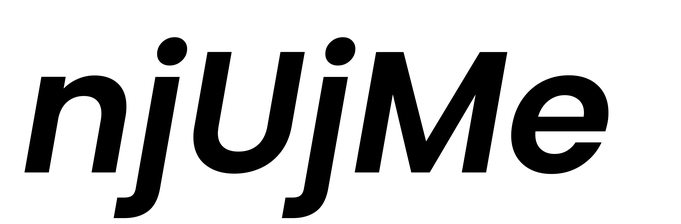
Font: Poppins-SemiBoldItalic